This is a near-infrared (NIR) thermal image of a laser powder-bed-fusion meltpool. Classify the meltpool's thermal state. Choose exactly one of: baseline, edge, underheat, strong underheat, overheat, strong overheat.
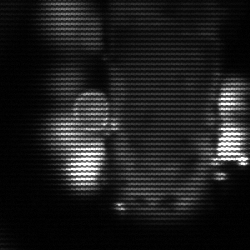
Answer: strong underheat